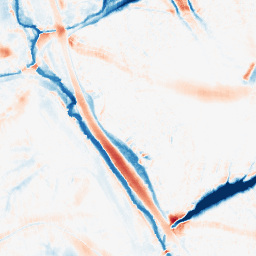
Category: morphological
Decomposition family: morphological_ellipse
Decomposition parameters: operation: average
width: 30
height: 30
Upsampling method: edge_directed
Upsampling parameters: scale: 4
Upsampling scale: 4